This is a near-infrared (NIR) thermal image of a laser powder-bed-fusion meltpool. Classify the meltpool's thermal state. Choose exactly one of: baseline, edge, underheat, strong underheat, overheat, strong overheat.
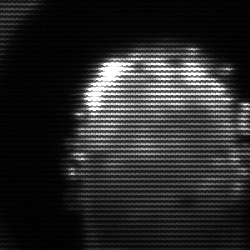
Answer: baseline